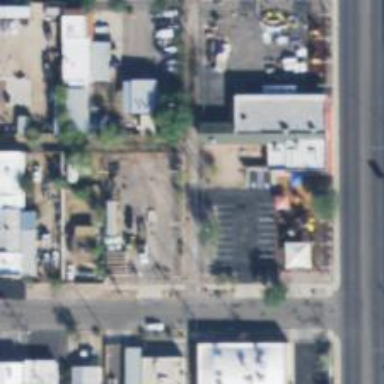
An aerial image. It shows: Alley classified as service road.